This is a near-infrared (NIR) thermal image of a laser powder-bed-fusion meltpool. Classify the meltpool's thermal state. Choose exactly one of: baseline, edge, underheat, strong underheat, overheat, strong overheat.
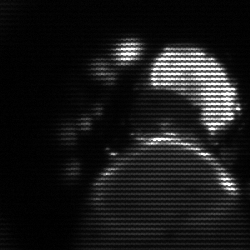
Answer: edge